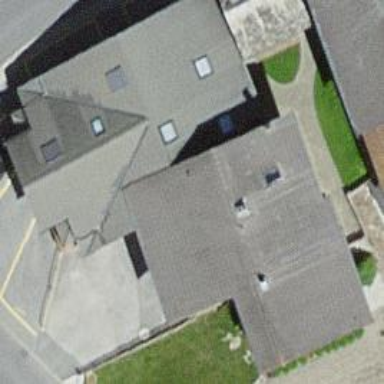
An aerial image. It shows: Simple house.